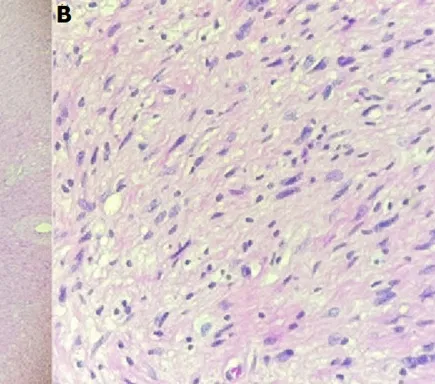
Microscopic examination showing cells are narrow and elongated, nuclear palisading around the fibrillary process (verocay bodies) (haematoxylin and eosin stain, original magnification x400).
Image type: pathology (h&e)